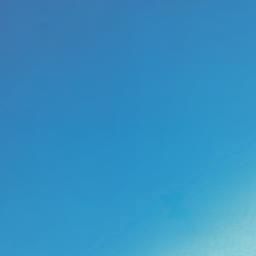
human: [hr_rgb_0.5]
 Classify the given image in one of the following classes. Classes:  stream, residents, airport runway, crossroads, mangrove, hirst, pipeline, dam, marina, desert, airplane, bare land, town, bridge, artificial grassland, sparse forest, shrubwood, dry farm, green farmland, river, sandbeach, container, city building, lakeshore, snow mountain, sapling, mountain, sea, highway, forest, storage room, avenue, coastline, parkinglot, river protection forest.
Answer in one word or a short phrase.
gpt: sea